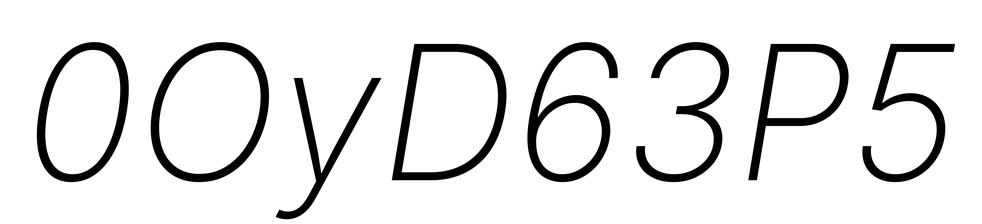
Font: Inter-Italic_ExtraLight_Italic